Interaction volume radius: 5 \u00c5
Interaction volume height: 40 \u00c5
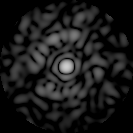
Disorder parameter: 0.8136